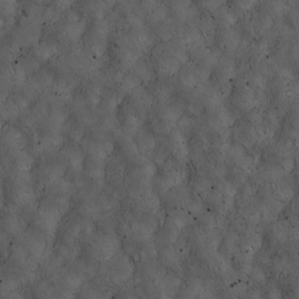
Label: non_frost